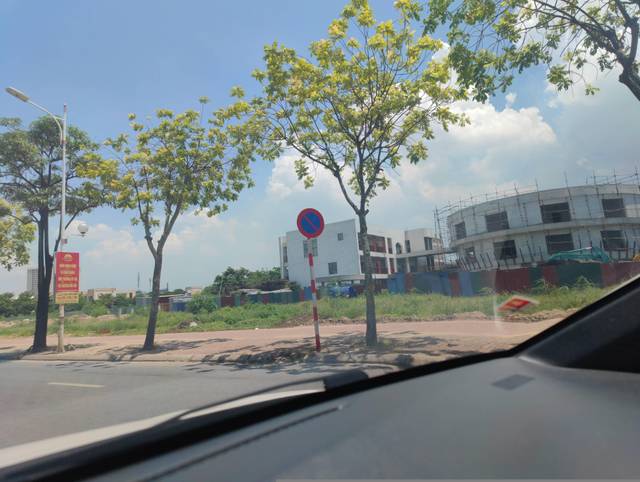
Region: Vietnam
Coordinates: 21.025, 105.901